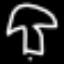
Label: mushroom